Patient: sex M, age 26
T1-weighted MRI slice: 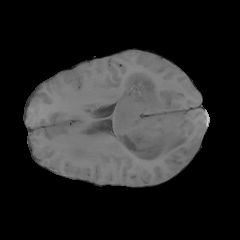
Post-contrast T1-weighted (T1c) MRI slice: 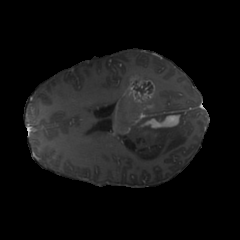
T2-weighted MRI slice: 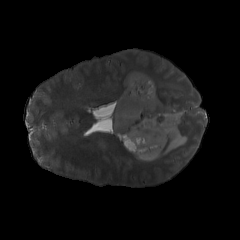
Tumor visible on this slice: yes
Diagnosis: Astrocytoma, IDH-mutant
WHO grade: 4